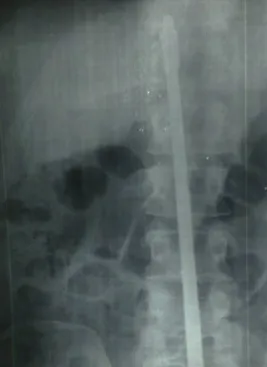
Abdominal radiograph. Face.
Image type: radiology (x_ray)